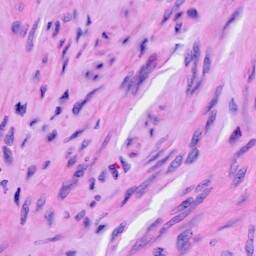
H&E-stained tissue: Ovarian